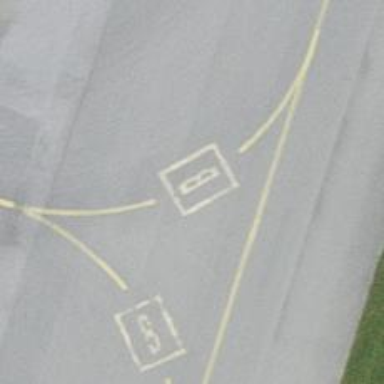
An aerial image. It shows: Image of taxiway at airport.